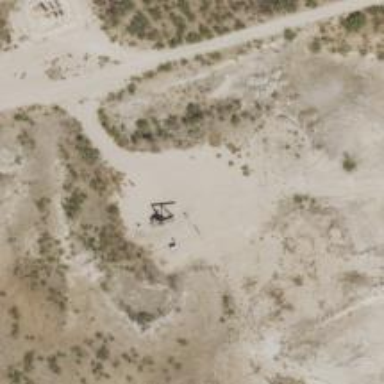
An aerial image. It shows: Petroleum well.